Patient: sex M, age 42
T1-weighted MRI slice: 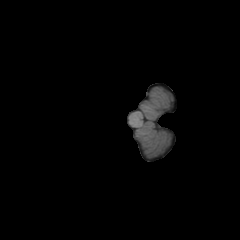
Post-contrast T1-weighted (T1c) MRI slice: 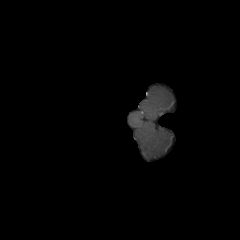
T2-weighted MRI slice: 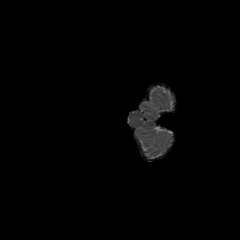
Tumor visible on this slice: no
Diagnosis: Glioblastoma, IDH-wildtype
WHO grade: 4